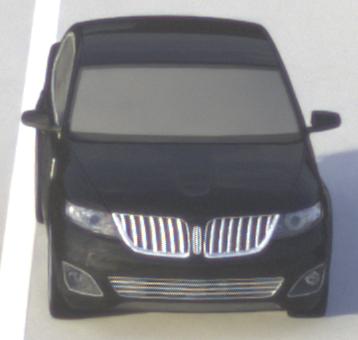
Make: Lincoln
Model: MKS
Detailed model: -
Model produced from: 2008
Model produced until: 2011
Doors: 4
Color: black
Road condition: dry road
Daytime: morning or afternoon
Contrast: medium contrast